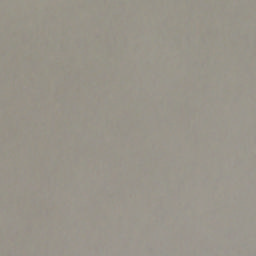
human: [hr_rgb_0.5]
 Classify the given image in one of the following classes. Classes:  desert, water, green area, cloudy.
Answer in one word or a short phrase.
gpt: cloudy